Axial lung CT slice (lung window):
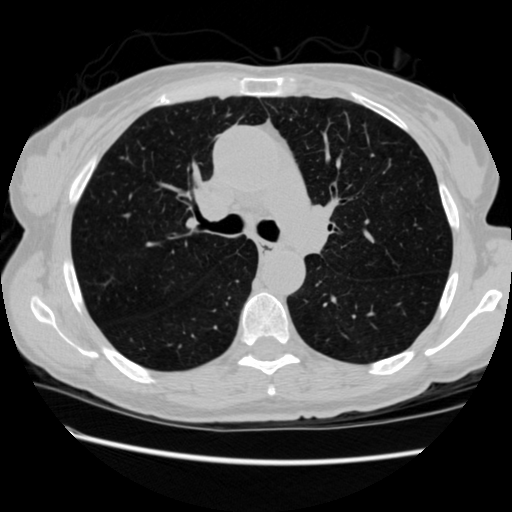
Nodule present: no